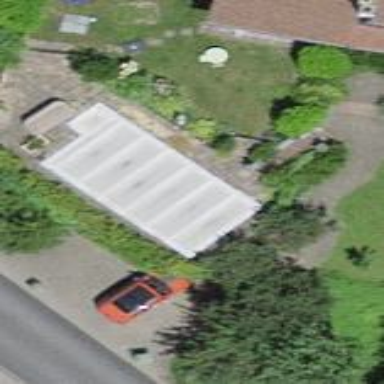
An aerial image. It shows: Garage.